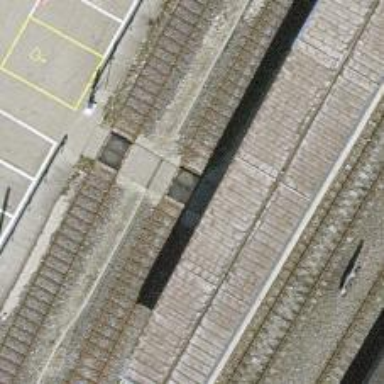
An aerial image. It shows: Railway crossing.